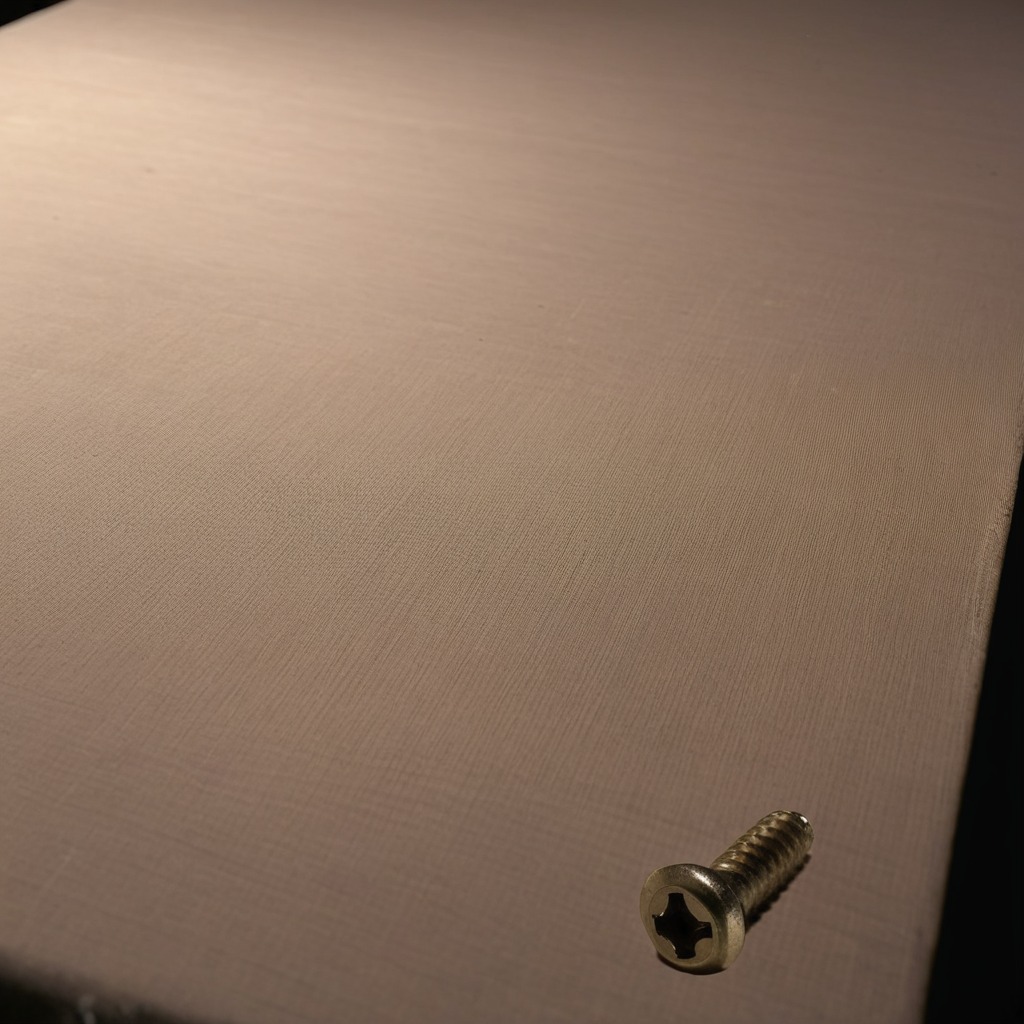
A metal screw is lying on the wooden table.